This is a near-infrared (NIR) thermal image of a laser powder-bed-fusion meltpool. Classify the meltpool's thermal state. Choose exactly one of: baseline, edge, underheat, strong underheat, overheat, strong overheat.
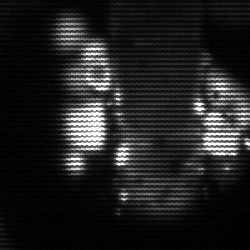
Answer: strong underheat